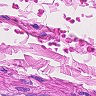
Metastatic tissue present: no